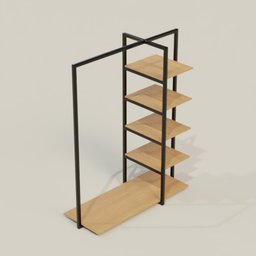
Label: furniture